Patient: sex M, age 81
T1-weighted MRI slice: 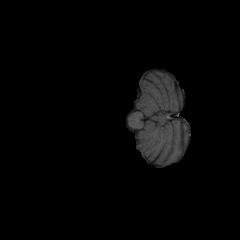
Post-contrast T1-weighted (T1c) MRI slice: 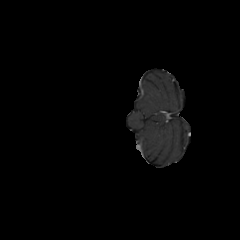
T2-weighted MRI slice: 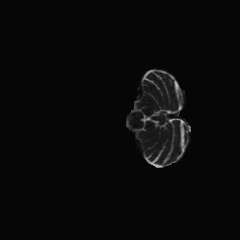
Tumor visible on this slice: no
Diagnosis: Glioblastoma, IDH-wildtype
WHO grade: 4